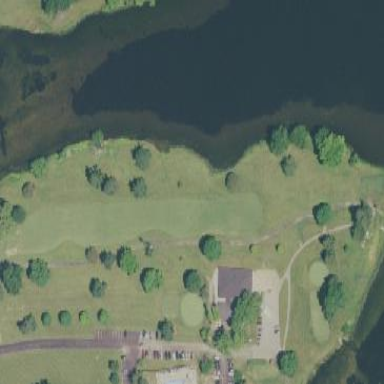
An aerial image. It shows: Water hazard on golf course.